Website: apple
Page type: payment
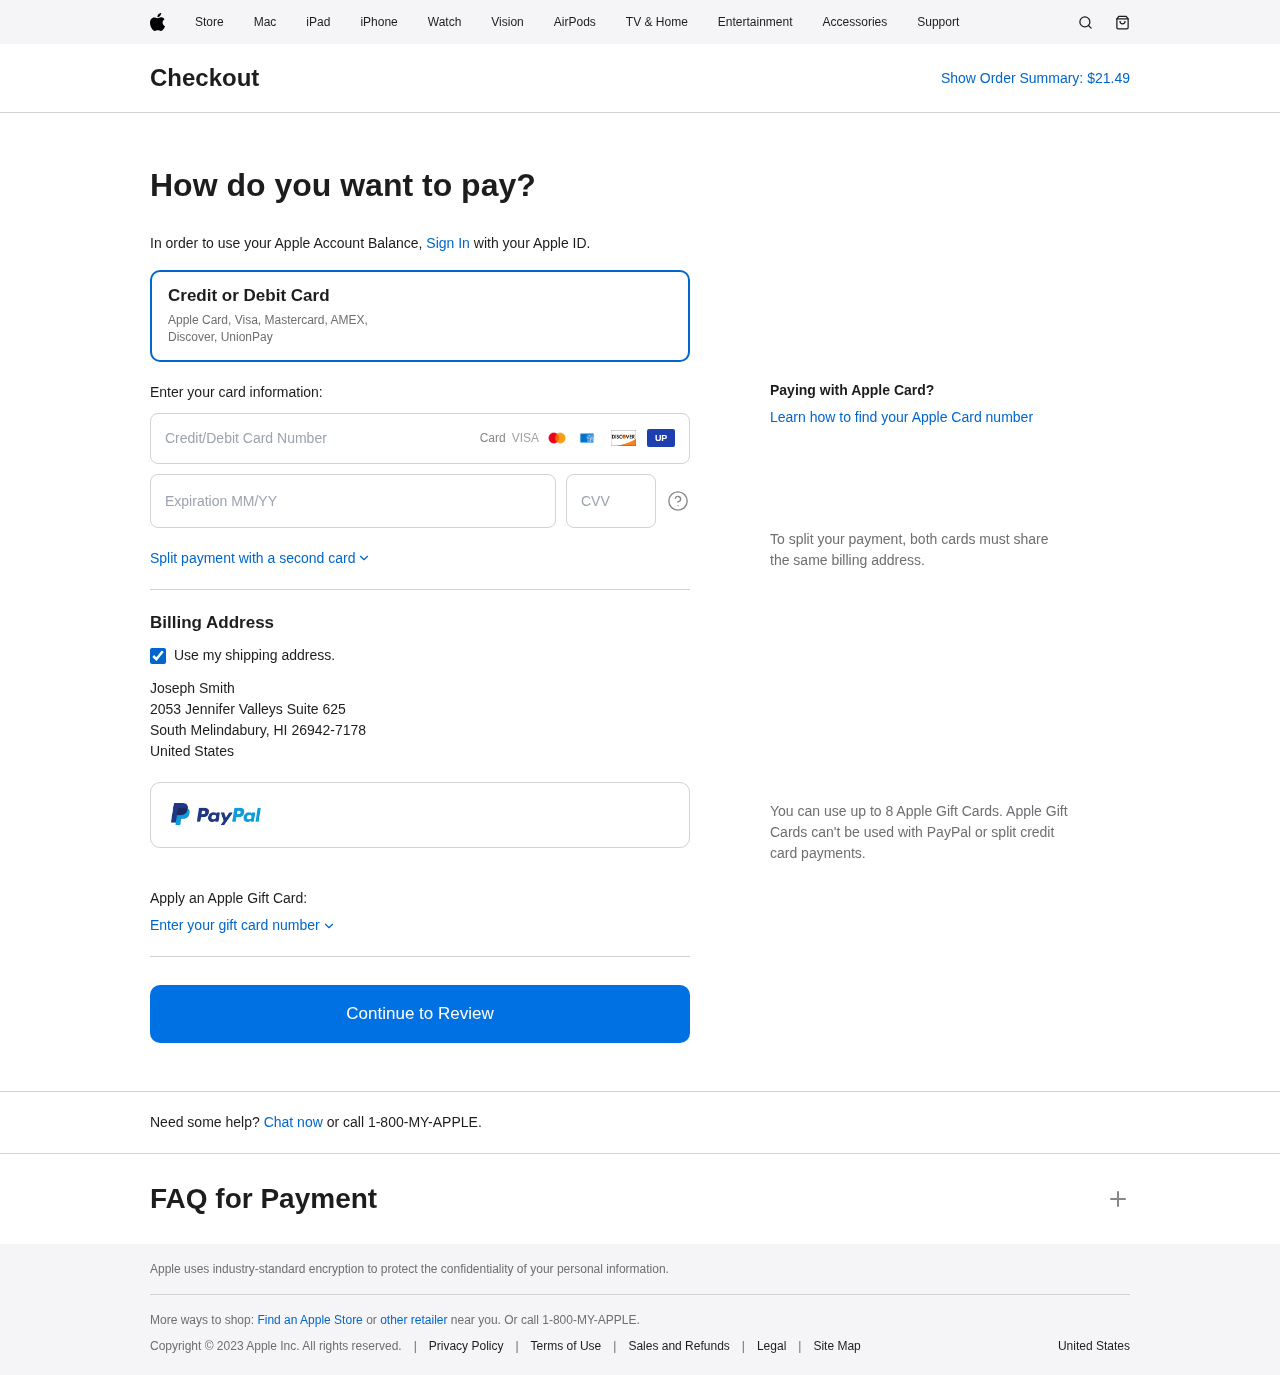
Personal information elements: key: PII_CARD_CVV
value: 497
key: PII_CARD_EXPIRY
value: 07/29
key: PII_CARD_NUMBER
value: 4924 1286 7771 9027
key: PII_COUNTRY
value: United States
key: PII_FULLNAME
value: Joseph Smith
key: PII_STREET
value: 2053 Jennifer Valleys Suite 625
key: PII_CITY_STATE_ZIP
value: South Melindabury, HI 26942-7178
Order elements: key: ORDER_TOTAL
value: $21.49